Question: I have a pandas dataframe that I want to display as a table in an html template. It works for the most part, but some of the strings in the dataframe are being truncated. I am using 'to_html()' to convert my pandas dataframe to an html friendly table and tried using the 'col_space' argument but it didn't seem to have any affect.
:
'''
options = dbi.getDBTables() #returns a list of the names of available tables
table_headers = []
for table_name in options:
table_name = str(table_name)
df = dbi.selectDF("SELECT * FROM %s LIMIT 1" % table_name) #gets the actual dataframe for each table name
header = df.columns.values
header = "<br>".join(header)
table_headers.append(header)
header_dict = dict(zip(options,table_headers))
table_options = pandas.DataFrame(header_dict,index=[0])
table_options = table_options.to_html(classes=["table table-hover"],index=False,escape=False,col_space=400) #changing the col_space does nothing.
search_dict = {'table_names':table_options}
'''
:
'''
<div class="table-responsive">
{{ table_names | safe }}
</div>
'''
:

How do you get pandas to stop truncating (shown as '...' in picture) content?
Much appreciated!
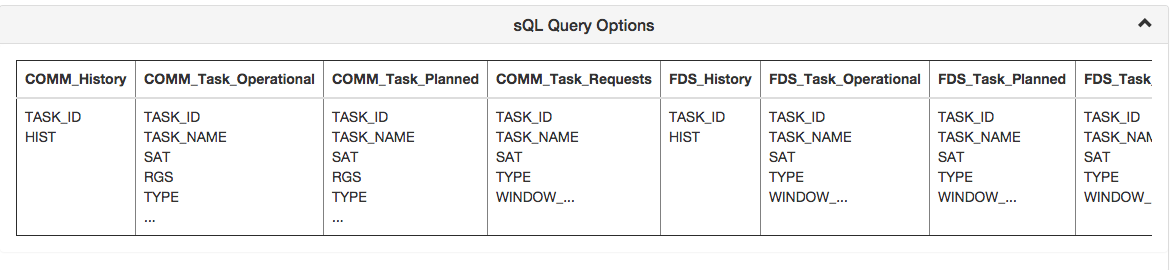
Answer: Just needed to set 'pandas.set_option('display.max_colwidth',100)'